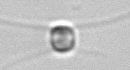
Label: Chaetoceros_similis